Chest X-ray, PA view. Patient: 58 years old, sex M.
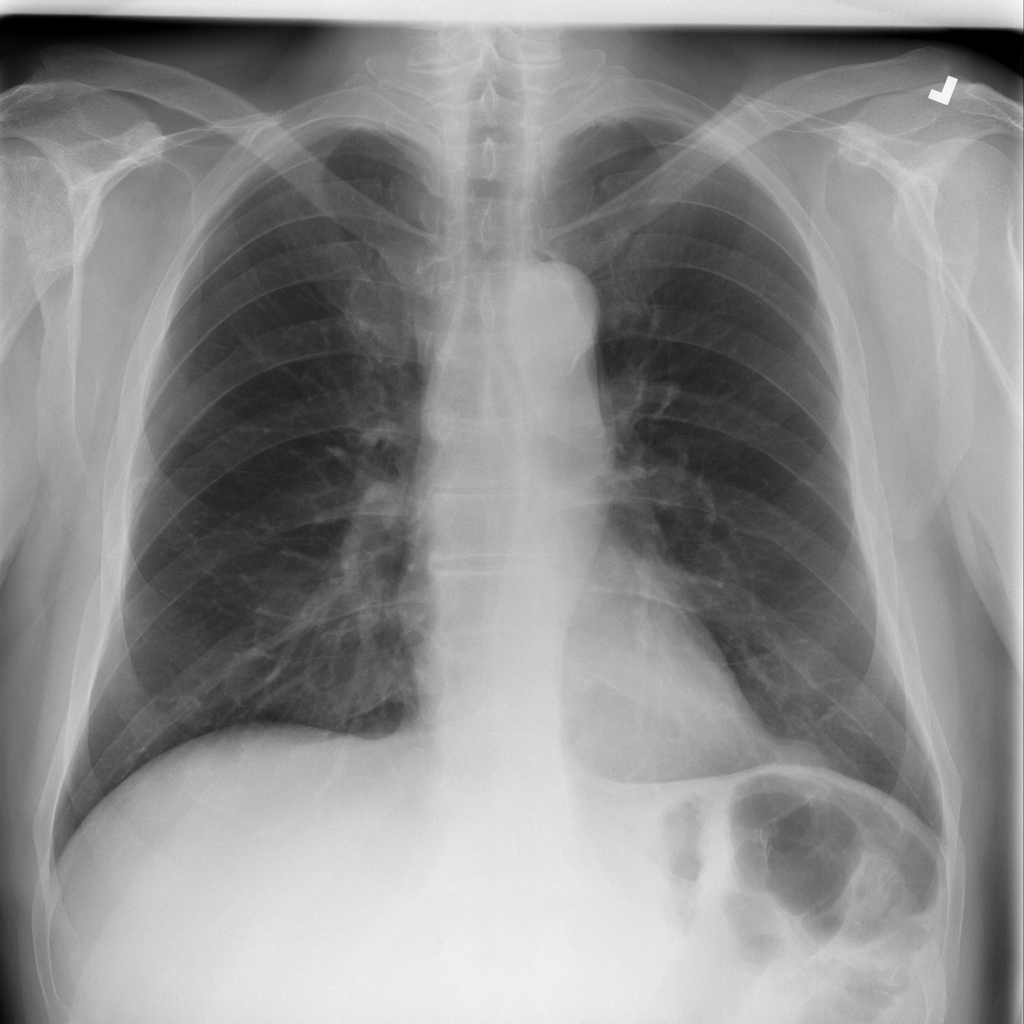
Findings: No Finding